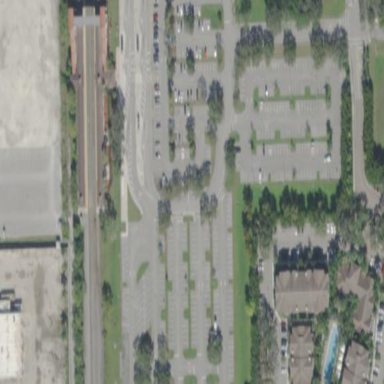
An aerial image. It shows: Parking area with park and ride facility.